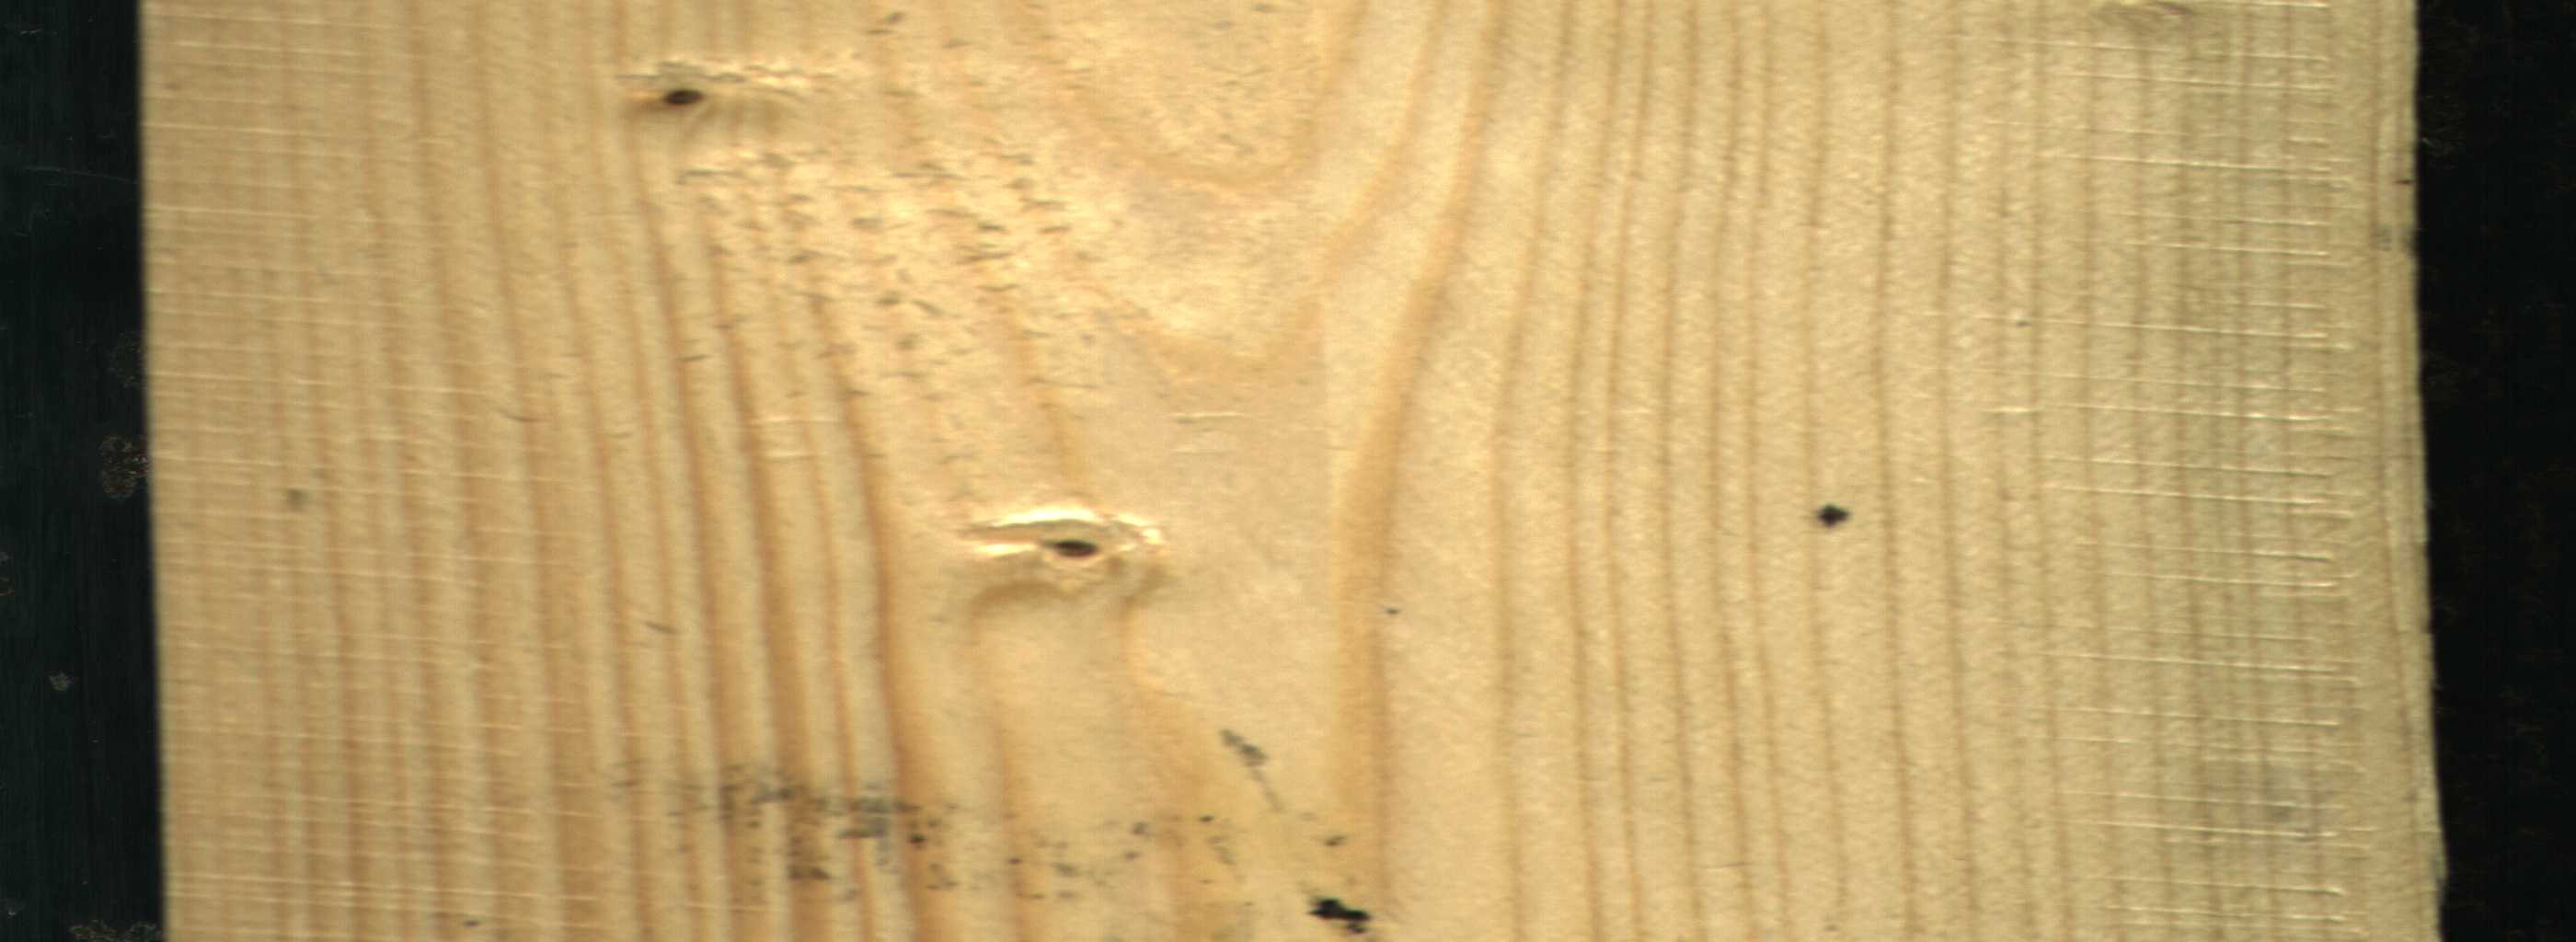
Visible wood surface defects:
Live_Knot
Live_Knot